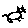
Label: cat